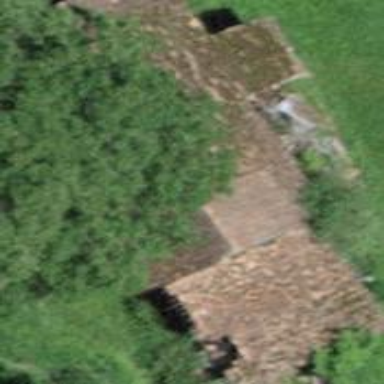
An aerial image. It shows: Rural barn.